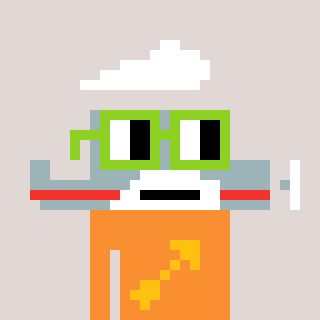
a pixel art character with square light green glasses, a plane-shaped head and a orange-colored body on a warm background